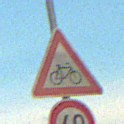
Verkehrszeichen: RadverkehrLinks
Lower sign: Geschwindigkeit60
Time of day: SunriseSunset
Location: Outdoor (Nature)
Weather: PartlyCloudy
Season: NotSpecified
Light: Natural